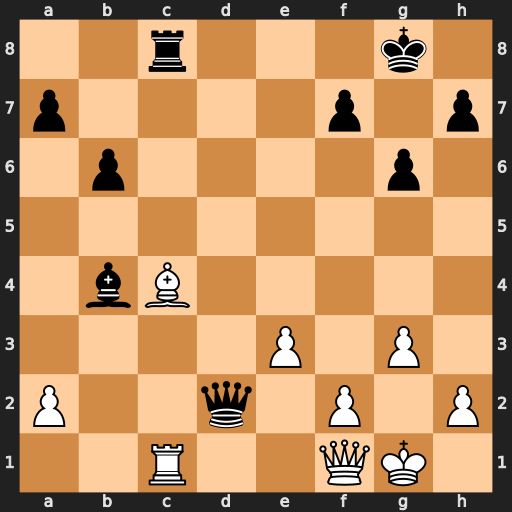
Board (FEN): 2r3k1/p4p1p/1p4p1/8/1bB5/4P1P1/P2q1P1P/2R2QK1
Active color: w
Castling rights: -
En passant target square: -
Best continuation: Bxf7+ Kxf7 Rxc8